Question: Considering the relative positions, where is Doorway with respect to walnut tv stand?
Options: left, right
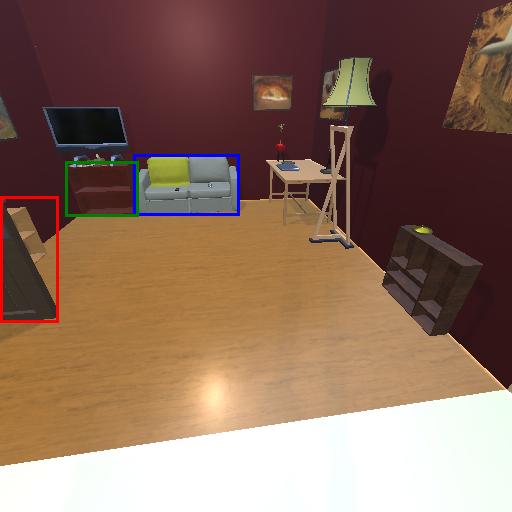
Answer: left